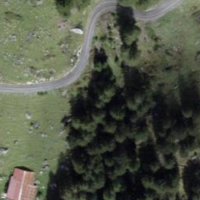
EUNIS habitat code: 23
Species observed at this site:
Carduus defloratus
Argynnis paphia